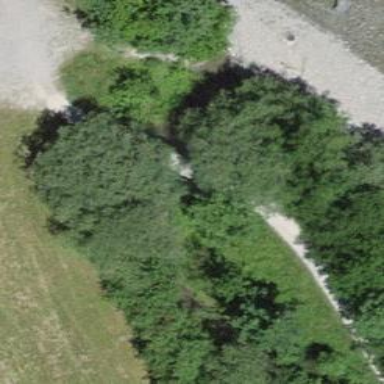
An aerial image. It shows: Path leading to bridge.